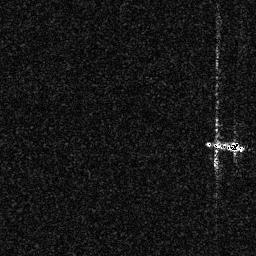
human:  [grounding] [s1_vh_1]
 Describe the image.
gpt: In the satellite image, there is  <ref>1 medium ship </ref> <box>[[79, 53, 94, 58, 0]]</box> located at right.